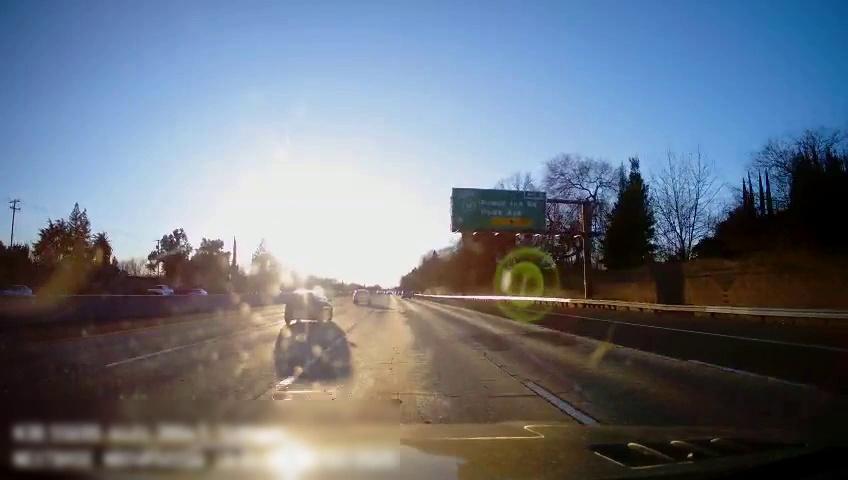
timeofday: Day
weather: Sunny
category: Drivable Space
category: Vehicles | Truck
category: Vehicles | SUV
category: Vehicles | SUV
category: Vehicles | Car
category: Vehicles | Truck
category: Vehicles | Car
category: Lanes | Alternate Lane
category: Lanes | Alternate Lane
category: Lanes | Current Lane
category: Lanes | Current Lane
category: Lanes | Alternate Lane
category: Lanes | Alternate Lane
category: Traffic | Signs